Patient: sex F, age 61
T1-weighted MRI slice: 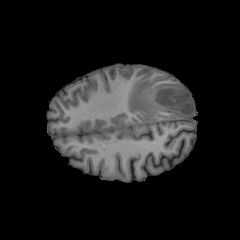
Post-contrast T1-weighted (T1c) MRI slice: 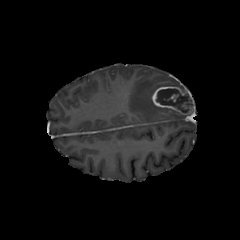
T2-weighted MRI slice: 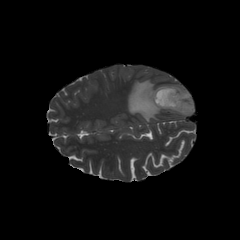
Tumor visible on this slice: yes
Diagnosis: Glioblastoma, IDH-wildtype
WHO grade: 4